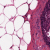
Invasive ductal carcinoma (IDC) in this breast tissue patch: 0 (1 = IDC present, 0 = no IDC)